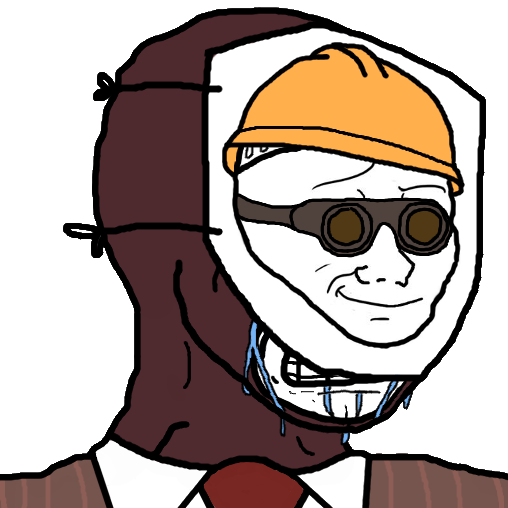
Label: 5_Crying_Wojak